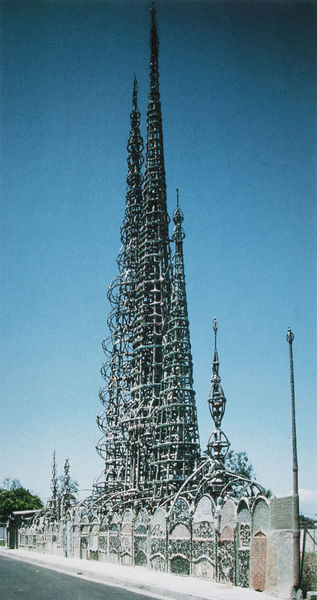
Titel: Watts Towers
Künstler: Simon Rodia
Standort: Los Angeles (CA)
Institution: Watts Towers
Schlagwörter: blau, himmel, laterne, strasse, zaun, spitze, kirche, drei, turm, spanien, fassade, spitz, metall, hoch, foto, gerüst, türme, dom, gaudi, skelett, stahl, spirale, architekt, erbauer, barcelona, calatrava